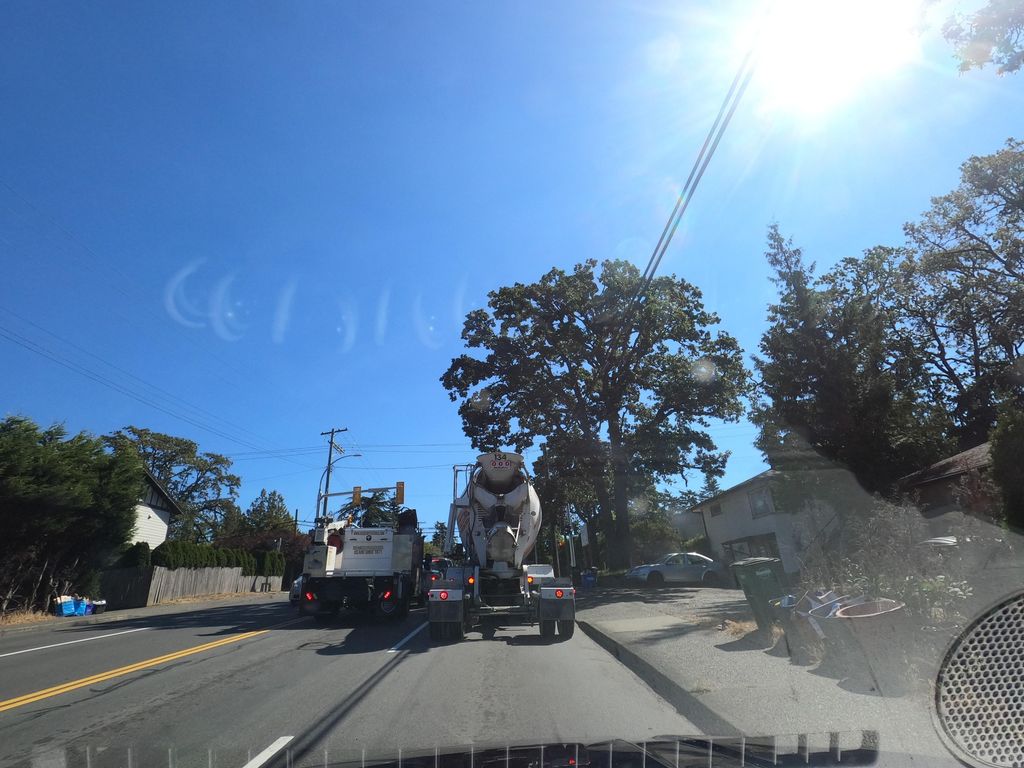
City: victoria